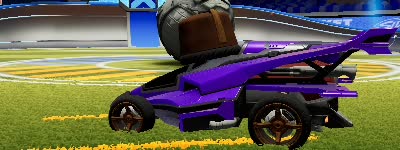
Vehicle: aftershock